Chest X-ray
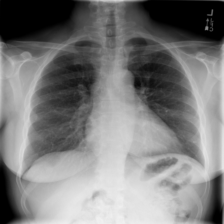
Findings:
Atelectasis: negative
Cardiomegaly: negative
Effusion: negative
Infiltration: negative
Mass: negative
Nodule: negative
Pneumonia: negative
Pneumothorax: negative
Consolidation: negative
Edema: negative
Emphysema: negative
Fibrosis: negative
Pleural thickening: negative
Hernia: negative